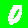
Digit: 0